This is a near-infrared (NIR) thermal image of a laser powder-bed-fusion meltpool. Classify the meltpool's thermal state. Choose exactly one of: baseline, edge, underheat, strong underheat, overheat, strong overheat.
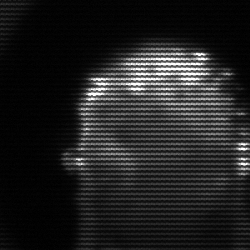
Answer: baseline